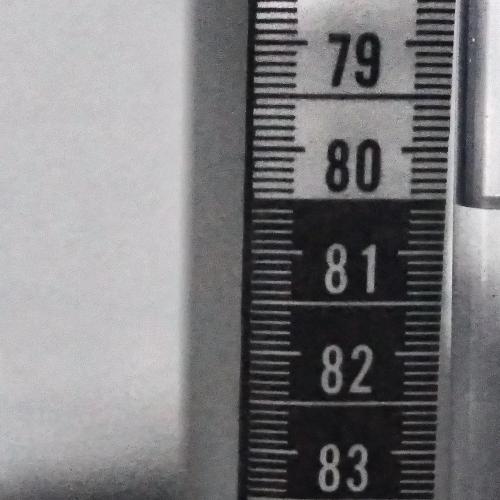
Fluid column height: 80.5 cm